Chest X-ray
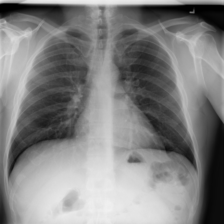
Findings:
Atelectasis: negative
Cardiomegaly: negative
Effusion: negative
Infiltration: positive
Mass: negative
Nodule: negative
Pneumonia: negative
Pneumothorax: negative
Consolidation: negative
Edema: negative
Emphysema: negative
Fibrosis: negative
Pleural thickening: negative
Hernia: negative